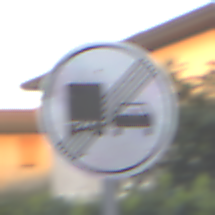
Verkehrszeichen: EndeUeberholverbotKraftfahrzeuge
Umgebung: Outdoor, Urban
Tageszeit: SunriseSunset
Wetter: Clear
Licht: Natural
Jahreszeit: NotSpecified
Kontrast: LowContrast